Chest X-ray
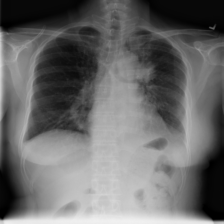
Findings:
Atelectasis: negative
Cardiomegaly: negative
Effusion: positive
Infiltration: negative
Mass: negative
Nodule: negative
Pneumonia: negative
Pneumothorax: negative
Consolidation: negative
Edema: negative
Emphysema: negative
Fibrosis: negative
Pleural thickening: negative
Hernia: negative